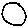
Label: circle